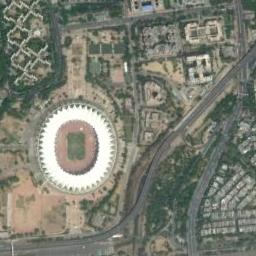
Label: stadium